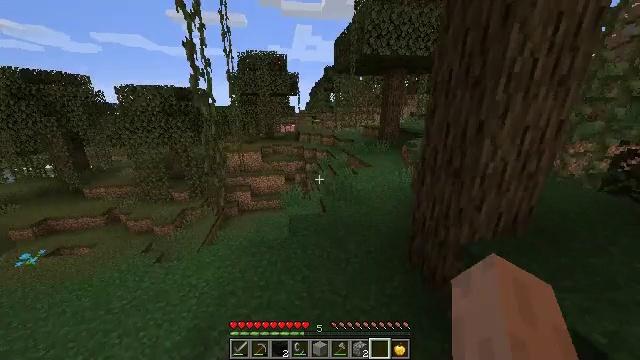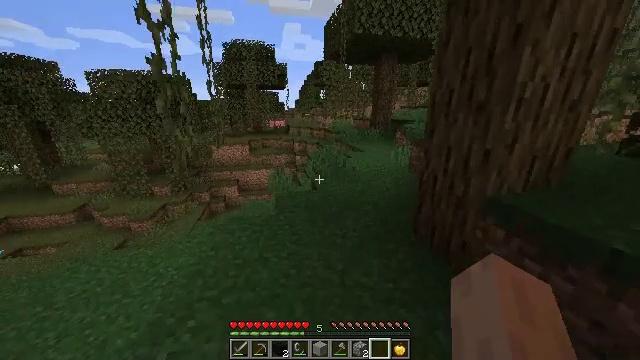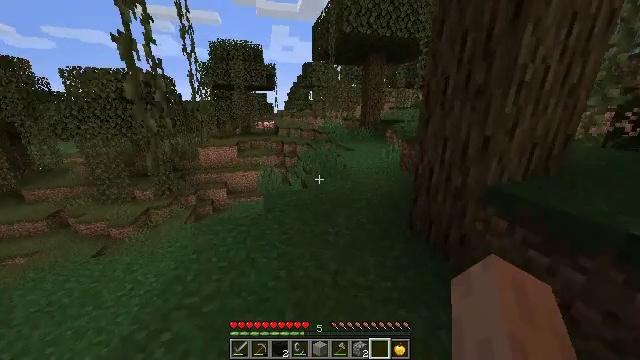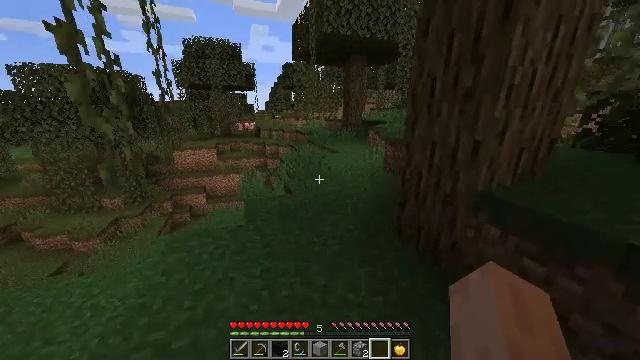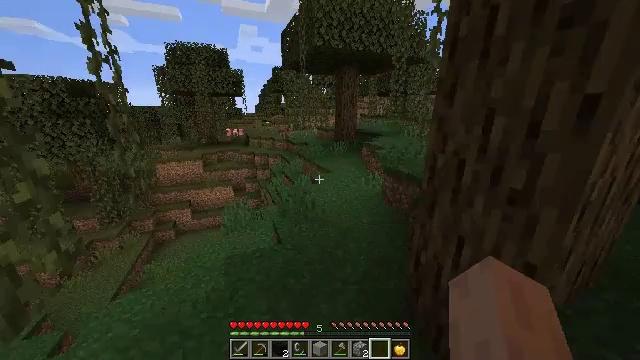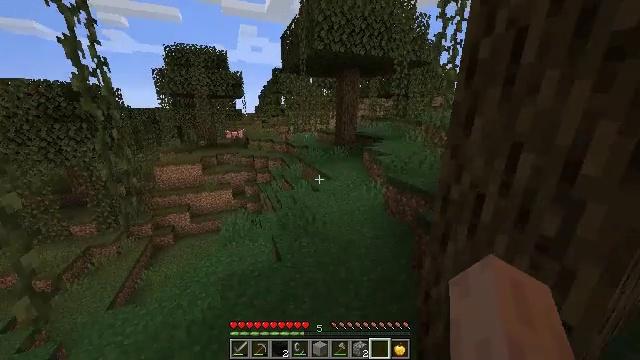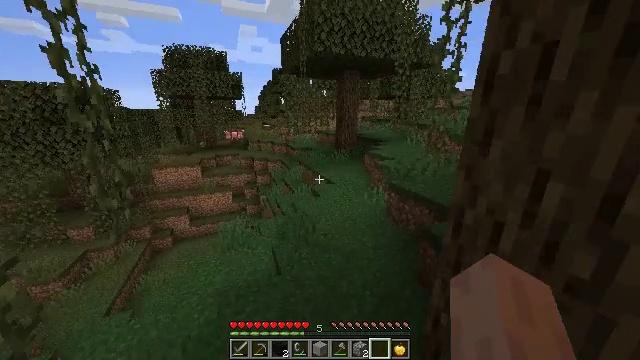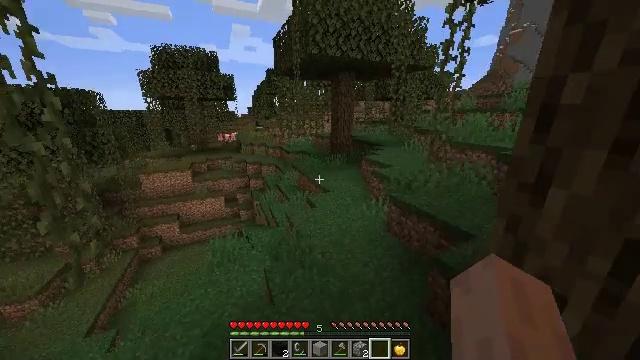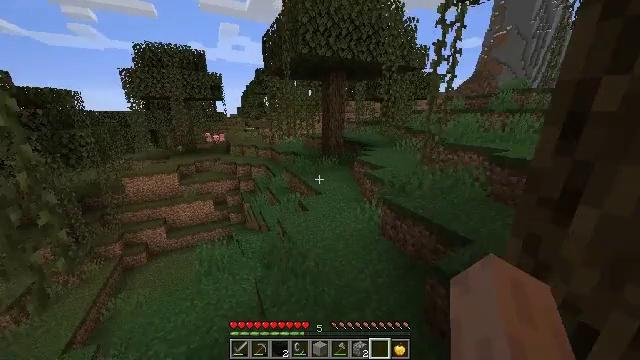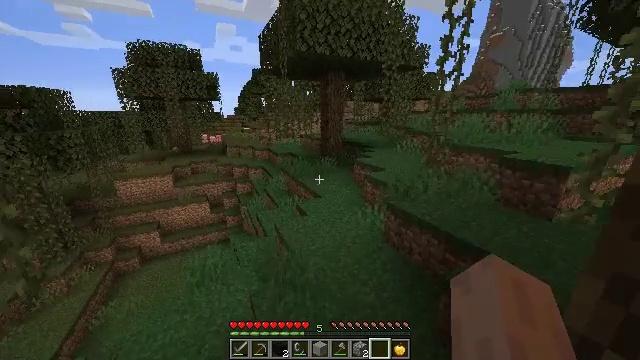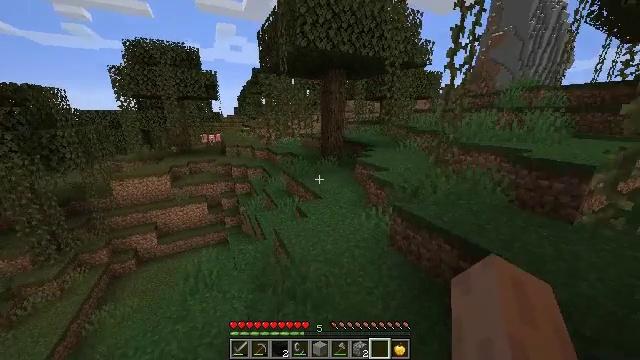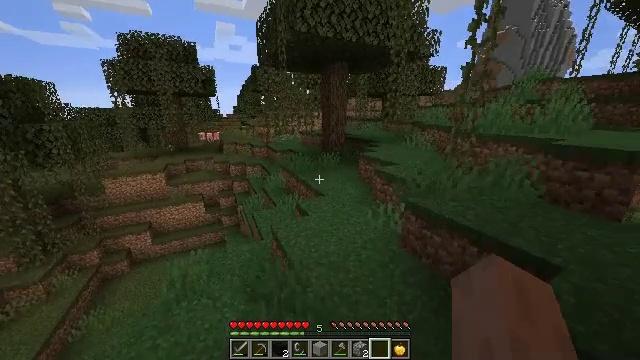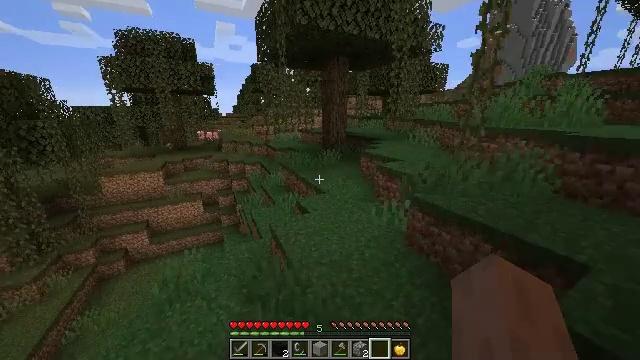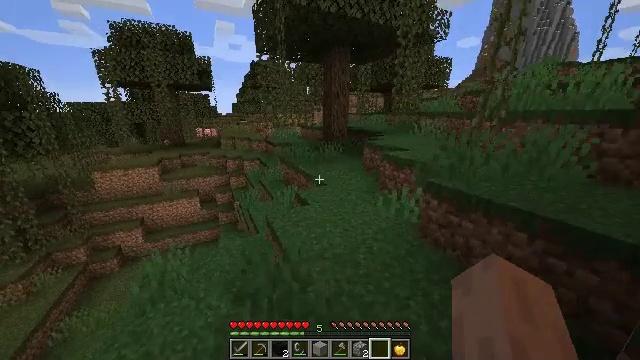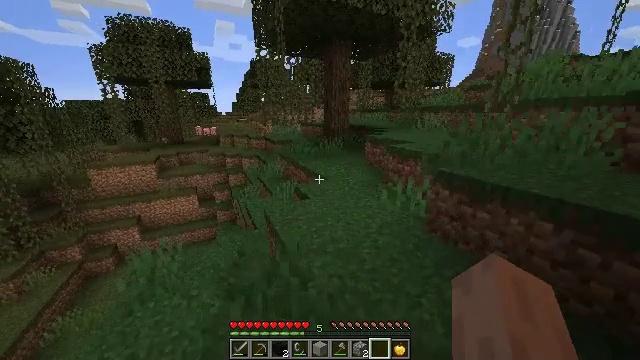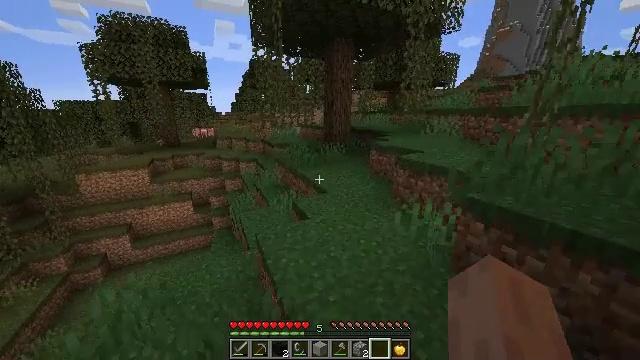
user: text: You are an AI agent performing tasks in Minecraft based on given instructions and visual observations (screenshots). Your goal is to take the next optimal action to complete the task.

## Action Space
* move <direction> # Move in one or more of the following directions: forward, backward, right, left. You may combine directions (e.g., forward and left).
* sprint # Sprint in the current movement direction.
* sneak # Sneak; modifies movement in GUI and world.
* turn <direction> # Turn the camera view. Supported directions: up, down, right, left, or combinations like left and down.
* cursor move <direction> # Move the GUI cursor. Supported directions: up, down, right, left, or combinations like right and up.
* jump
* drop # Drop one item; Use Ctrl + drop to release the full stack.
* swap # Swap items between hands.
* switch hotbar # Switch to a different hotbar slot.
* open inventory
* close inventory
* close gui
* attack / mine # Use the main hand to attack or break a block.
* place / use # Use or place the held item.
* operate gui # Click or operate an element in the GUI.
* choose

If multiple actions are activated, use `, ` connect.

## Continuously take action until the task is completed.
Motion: motion action
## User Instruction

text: Kill the chicken.
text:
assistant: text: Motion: move forward, sprint, turn right, jump
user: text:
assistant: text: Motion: move forward, sprint, turn right, jump
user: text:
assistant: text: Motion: move forward, sprint, turn right, jump
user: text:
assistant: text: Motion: move forward, sprint, turn right, jump
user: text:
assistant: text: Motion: move forward, sprint, jump
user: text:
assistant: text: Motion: move forward, sprint, jump
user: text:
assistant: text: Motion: move forward, sprint, turn right, jump
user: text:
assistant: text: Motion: move forward, sprint, turn right, jump
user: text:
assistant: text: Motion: move forward, sprint, jump
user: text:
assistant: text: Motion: move forward, sprint, jump
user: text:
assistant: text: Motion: move forward, sprint, jump
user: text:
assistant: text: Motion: move forward, sprint, jump
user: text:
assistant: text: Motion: move forward, sprint, jump
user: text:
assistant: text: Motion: move forward, sprint, jump
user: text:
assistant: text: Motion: move forward, sprint, jump
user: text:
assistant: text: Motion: move forward, sprint, jump
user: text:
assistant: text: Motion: move forward, sprint, turn left, jump
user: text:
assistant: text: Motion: move forward, sprint, jump
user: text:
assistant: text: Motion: move forward, sprint, jump
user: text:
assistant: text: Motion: move forward, sprint, jump
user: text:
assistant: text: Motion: move forward, sprint, jump
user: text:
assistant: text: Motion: move forward, sprint, jump
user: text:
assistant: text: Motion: move forward, sprint, turn left, jump
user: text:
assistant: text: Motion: move forward, sprint, turn left and down, jump
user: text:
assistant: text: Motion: move forward, sprint, turn left, jump
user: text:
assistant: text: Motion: move forward, sprint, turn left, jump
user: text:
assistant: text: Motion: move forward, sprint, turn left, jump
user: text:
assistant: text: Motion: move forward, sprint, jump
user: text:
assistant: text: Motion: move forward, sprint, jump
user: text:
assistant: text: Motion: move forward, sprint, jump